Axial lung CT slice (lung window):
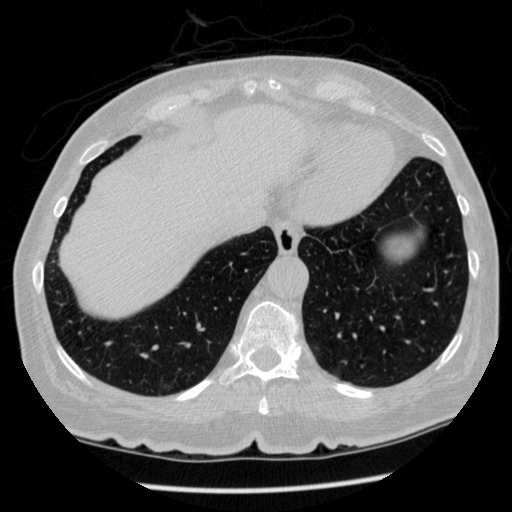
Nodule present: no